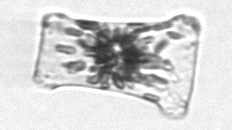
Label: Eucampia